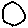
Label: circle